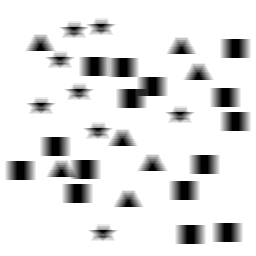
Squares: 15
Triangles: 7
Stars: 8
Total shapes: 30